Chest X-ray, PA view. Patient: 46 years old, sex M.
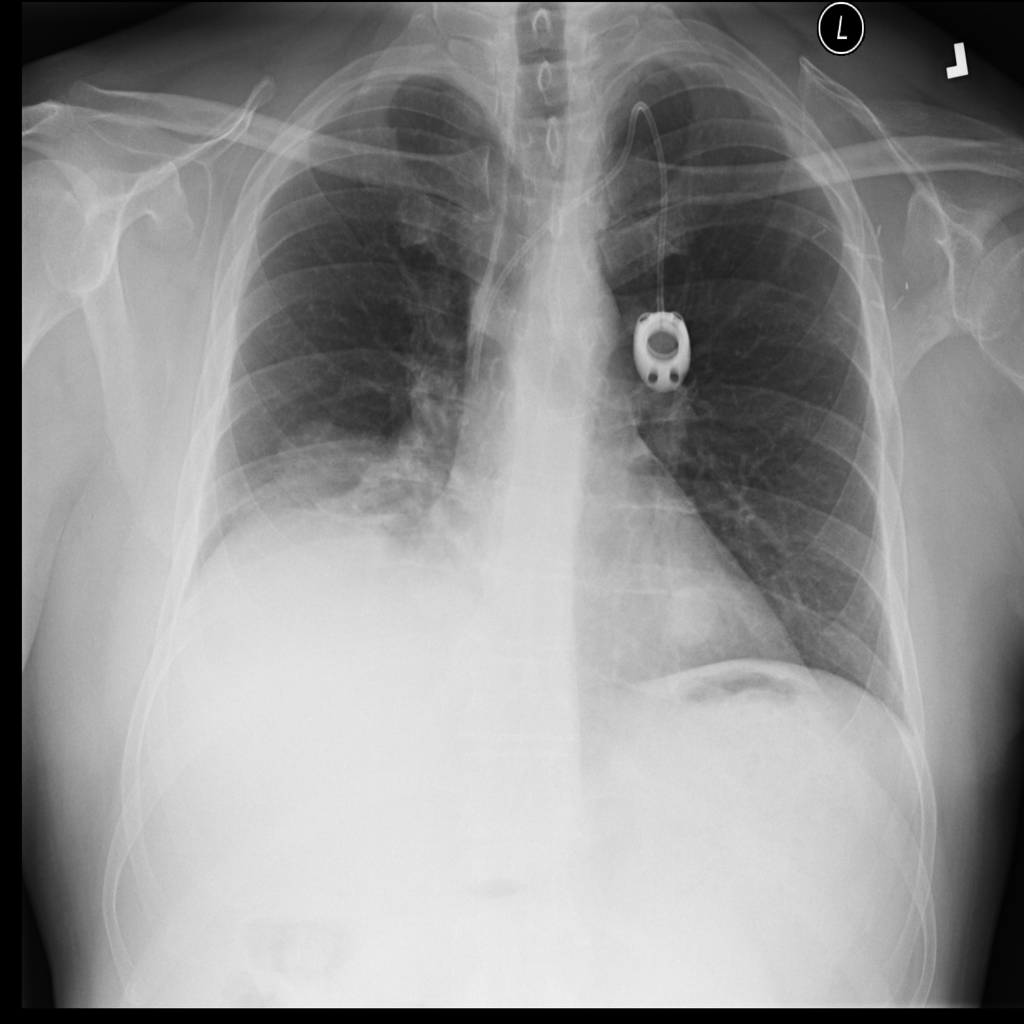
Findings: Atelectasis, Infiltration, Mass, Nodule